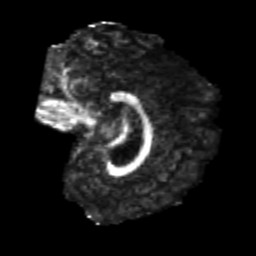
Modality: FA
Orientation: sagittal
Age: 22
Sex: male
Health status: healthy
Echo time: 0.074 s